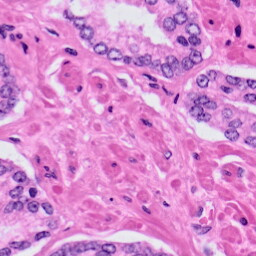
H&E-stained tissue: Prostate